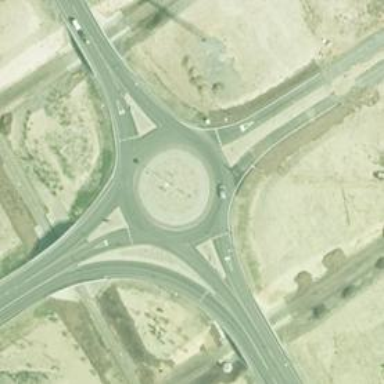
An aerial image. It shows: Asphalt road that is secondary route leading to roundabout.